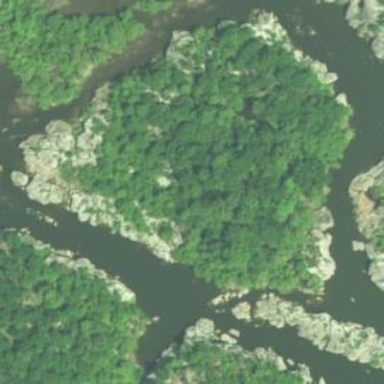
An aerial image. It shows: Islet surrounded by woodland.